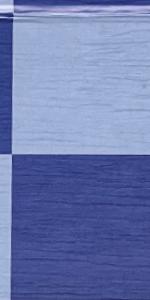
Label: Empty